Анализатор нейтральных частиц — важное устройство для измерения распределения температуры и энергии быстрых ионов в исследованиях ядерного синтеза. Принцип работы анализатора показан на рисунке. Измеряя энергию и импульс нейтральных атомов с высокой энергией ($200~\text{эВ} \sim 30~\text{кэВ}$) (они легко проникают в электромагнитную область в зоне обнаружения), можно узнать природу частиц, которые до этого с ними столкнулись. Чтобы измерить энергетическое распределение нейтральных атомов, последние сначала ионизируются, а затем ионный пучок под углом $\theta$ попадает в область между заряженными пластинами, расстояние между которыми равно $d$, а напряжение равно $V$, а затем покидает эту область после отклонения электрическим полем. Если рассматриваемый ион не касается верхней пластины, то его энергия определяется путем измерения расстояния $l$, которое преодолел ион вдоль пластины от отверстия $A$ до отверстия $B$. Предположим, что расстояние между $A$ и нижней пластиной равно $h_1$, расстояние между $B$ и нижней пластиной равно $h_2$, заряд иона равен $q$.
Выведите соотношение между $l$ и энергией $E$ иона и найдите, на какое максимальное расстояние отдалится ион от пластины в процессе движения.
Ионный пучок обычно имеет угол расходимости $\Delta \alpha$ ($\Delta \alpha \ll \theta$). Для повышения точности измерения необходимо, чтобы ионы, имеющие ту же энергию $E$, но направление движения которых изменяется в пределах $\Delta \alpha$, попадали в то же малое отверстие $B$. Найдите выражение для $h_2$. Найдите, как связаны при этом $E$ и $l$.
Чтобы достичь наилучшего разрешения по энергиям ионов, ионы с энергиями, равными верхней границе измеряемого диапазона, должны пройти максимально возможное для оборудования расстояние $l_{max}$. В то же время расстояние $d$ между пластинами должно быть как можно меньше, чтобы минимизировать объём установки. Используя результат пункта 2, выведите выражение для $d$. Найдите $d$, если $\theta = 30^{\circ}$.
Предложите конструкцию устройства для того, чтобы различать массы этих ионов, схематично нарисуйте его и найдите выражения для масс ионов.
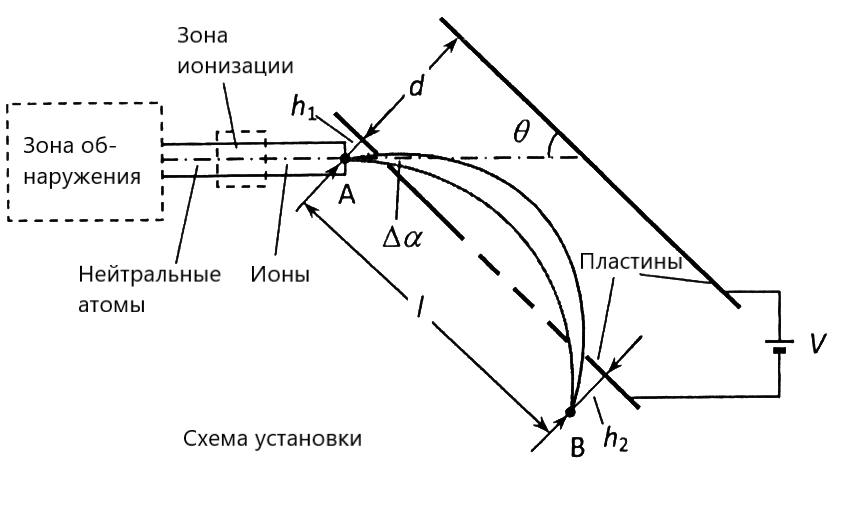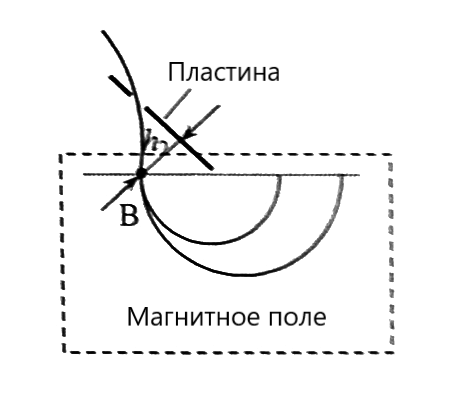
Выведите соотношение между $l$ и энергией $E$ иона и найдите, на какое максимальное расстояние отдалится ион от пластины в процессе движения.
Ответ: $E = qV[l - (h_1+h_2) \cot{\theta}]/(2d \sin{2 \theta})$, $H=Ed \sin^2{\theta} / (qV)$.

Ионный пучок обычно имеет угол расходимости $\Delta \alpha$ ($\Delta \alpha \ll \theta$). Для повышения точности измерения необходимо, чтобы ионы, имеющие ту же энергию $E$, но направление движения которых изменяется в пределах $\Delta \alpha$, попадали в то же малое отверстие $B$. Найдите выражение для $h_2$. Найдите, как связаны при этом $E$ и $l$.
Ответ: $4Ed \sin^2{\theta} \cos{(2\theta)} / (qV) - h_1$, $E=qVl/(2d\sin{2\theta}(1+\cos{2\theta}))$.

Чтобы достичь наилучшего разрешения по энергиям ионов, ионы с энергиями, равными верхней границе измеряемого диапазона, должны пройти максимально возможное для оборудования расстояние $l_{max}$. В то же время расстояние $d$ между пластинами должно быть как можно меньше, чтобы минимизировать объём установки. Используя результат пункта 2, выведите выражение для $d$. Найдите $d$, если $\theta = 30^{\circ}$.
Ответ: $d=\frac{l_{max} \sin^2{\theta}}{2\sin{2\theta}(1+\cos{2\theta})}=\frac{\sqrt3}{18}l_{max}$.

Предложите конструкцию устройства для того, чтобы различать массы этих ионов, схематично нарисуйте его и найдите выражения для масс ионов.
Ответ: $m=qB^2R^2l_{max} \sin^2{\theta} / (Vl)$
Темы:
T, Механика, Кинематика, 2014, Китайские, Движение в электрическом поле